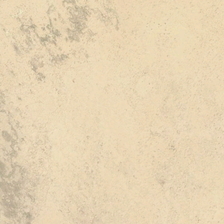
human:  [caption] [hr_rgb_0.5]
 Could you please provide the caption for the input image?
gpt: it is a piece of yellow desert .

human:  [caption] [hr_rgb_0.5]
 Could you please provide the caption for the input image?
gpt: it is a piece of yellow desert .

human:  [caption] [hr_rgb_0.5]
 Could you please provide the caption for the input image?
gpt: it is a piece of yellow desert .

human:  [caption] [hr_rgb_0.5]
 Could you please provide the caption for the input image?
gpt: it is a piece of yellow desert .

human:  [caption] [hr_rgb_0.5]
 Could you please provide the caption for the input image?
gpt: it is a piece of yellow desert .